Interaction volume radius: 5 \u00c5
Interaction volume height: 10 \u00c5
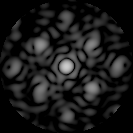
Disorder parameter: 0.4409